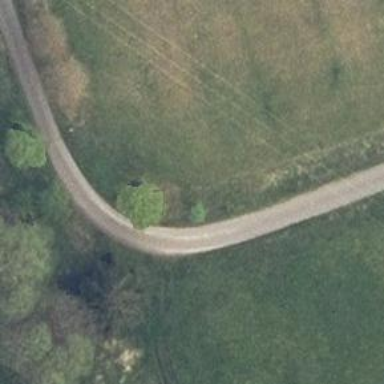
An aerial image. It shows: Asphalt cycleway.